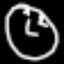
Label: clock